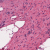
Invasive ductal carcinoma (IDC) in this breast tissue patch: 0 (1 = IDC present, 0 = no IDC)